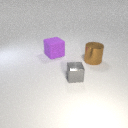
large purple rubber cube behind large brown metal cylinder